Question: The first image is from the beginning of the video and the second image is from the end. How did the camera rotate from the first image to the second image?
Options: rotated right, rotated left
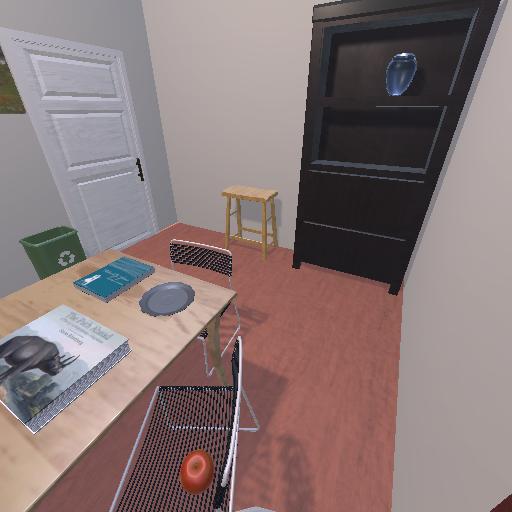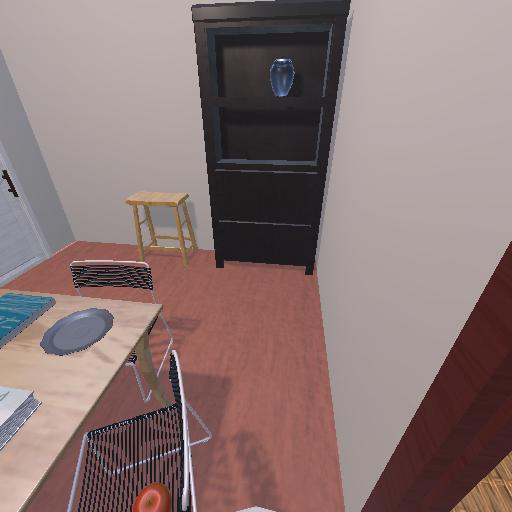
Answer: rotated right